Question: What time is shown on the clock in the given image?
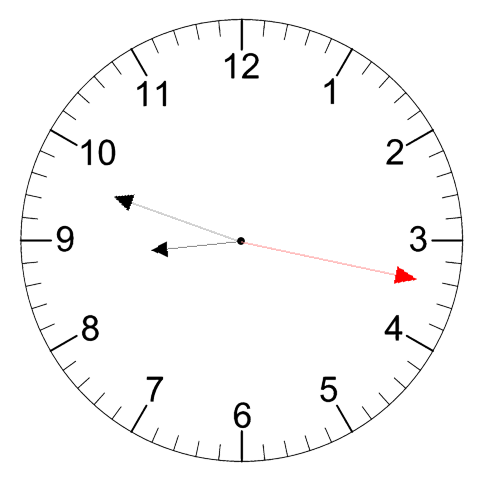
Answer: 08:48:17